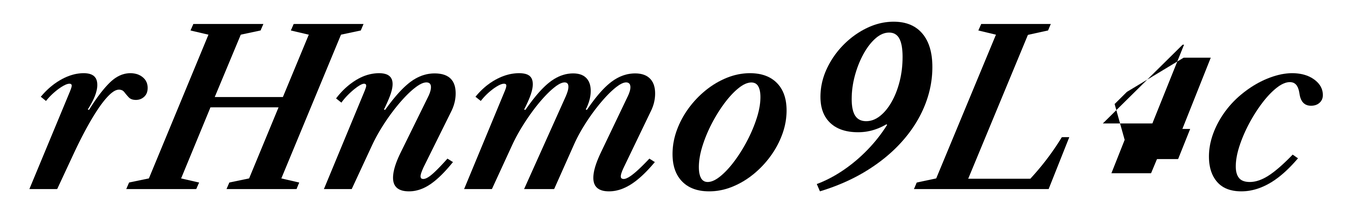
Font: LibreCaslonText-Italic_SemiBold_Italic